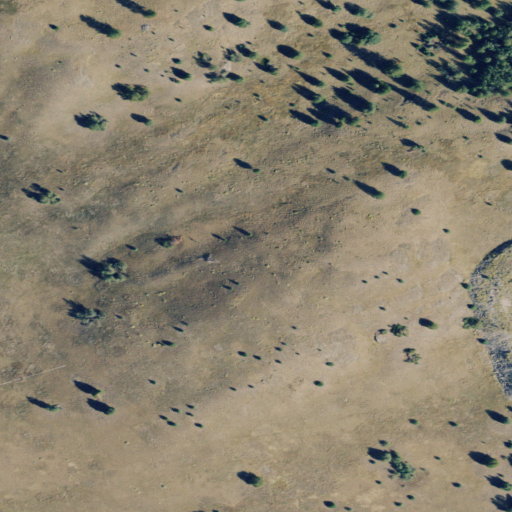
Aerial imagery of island in Montana named Cromwell Island containing grassland and evergreen forest